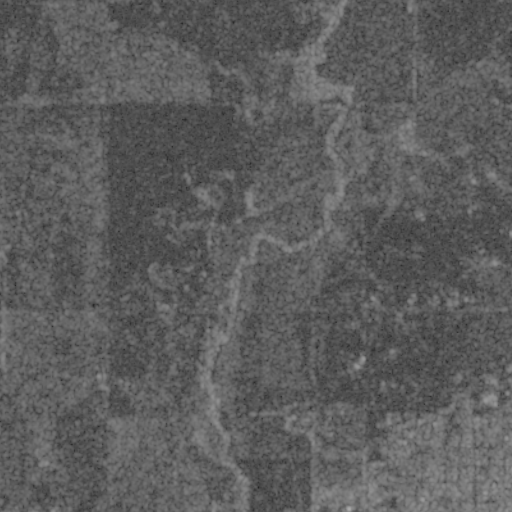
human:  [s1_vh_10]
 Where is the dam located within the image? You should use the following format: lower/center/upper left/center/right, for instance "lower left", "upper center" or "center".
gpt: The dam is located in the lower right of the image.
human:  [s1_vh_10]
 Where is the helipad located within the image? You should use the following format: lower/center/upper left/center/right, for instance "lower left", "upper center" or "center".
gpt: The helipad is located in the lower right of the image.
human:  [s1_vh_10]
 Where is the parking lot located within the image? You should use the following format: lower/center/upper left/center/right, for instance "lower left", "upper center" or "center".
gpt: The parking lot is located in the lower right of the image.
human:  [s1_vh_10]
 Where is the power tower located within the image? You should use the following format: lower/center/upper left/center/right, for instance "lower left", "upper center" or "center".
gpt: The power tower is located in the lower right of the image.
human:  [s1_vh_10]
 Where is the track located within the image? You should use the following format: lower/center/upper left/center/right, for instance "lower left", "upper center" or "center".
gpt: There is no track in the image.

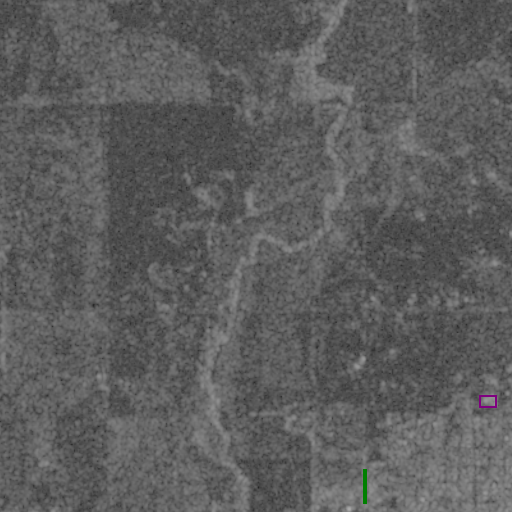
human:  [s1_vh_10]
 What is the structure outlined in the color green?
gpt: The structure outlined in green is a dam.
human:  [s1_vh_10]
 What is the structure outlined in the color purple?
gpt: The structure outlined in purple is a building.
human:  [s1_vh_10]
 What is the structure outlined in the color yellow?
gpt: There is no yellow outline.